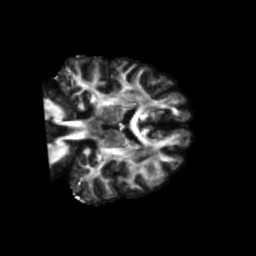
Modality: FA
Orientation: coronal
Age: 78
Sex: female
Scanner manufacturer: siemens
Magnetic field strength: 3 T
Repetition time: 5.47 s
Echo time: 0.0854 s